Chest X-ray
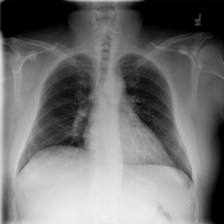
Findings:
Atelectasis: negative
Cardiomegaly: negative
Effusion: negative
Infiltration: negative
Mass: negative
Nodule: negative
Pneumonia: negative
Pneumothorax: negative
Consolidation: negative
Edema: negative
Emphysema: negative
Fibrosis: negative
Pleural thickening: negative
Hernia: negative